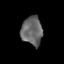
Tissue: prostate
Cell type: Epithelial cells
Senescence score: 0.3479
Nuclear area (px): 590
Mean DAPI intensity: 102.368